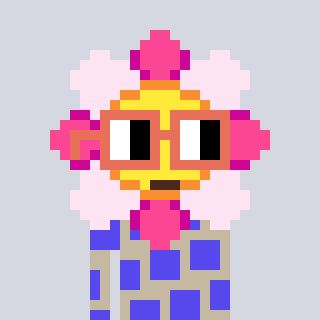
a pixel art character with square orange glasses, a flower-shaped head and a bege-colored body on a cool background